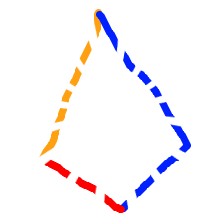
Shape: kite